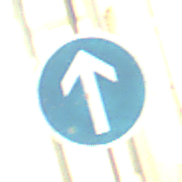
Verkehrszeichen: VorgeschriebeneFahrtrichtungGeradeaus
Umgebung: Outdoor, Urban
Tageszeit: Night
Wetter: PartlyCloudy
Licht: Artificial
Jahreszeit: NotSpecified
Kontrast: HighContrast